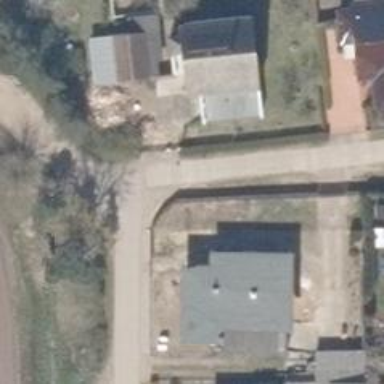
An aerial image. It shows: Residential road with no sidewalk.